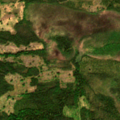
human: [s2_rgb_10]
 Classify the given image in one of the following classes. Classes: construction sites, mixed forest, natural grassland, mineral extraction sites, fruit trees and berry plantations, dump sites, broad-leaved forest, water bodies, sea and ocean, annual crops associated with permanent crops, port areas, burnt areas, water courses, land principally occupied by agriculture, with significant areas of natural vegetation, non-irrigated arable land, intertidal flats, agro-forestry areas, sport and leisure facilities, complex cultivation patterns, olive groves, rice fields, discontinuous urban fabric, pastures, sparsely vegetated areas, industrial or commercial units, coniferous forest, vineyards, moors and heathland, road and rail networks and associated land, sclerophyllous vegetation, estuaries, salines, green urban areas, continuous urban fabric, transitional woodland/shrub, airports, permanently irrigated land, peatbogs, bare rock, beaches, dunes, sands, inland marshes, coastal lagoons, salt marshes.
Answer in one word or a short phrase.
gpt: coniferous forest, mixed forest, transitional woodland/shrub, peatbogs